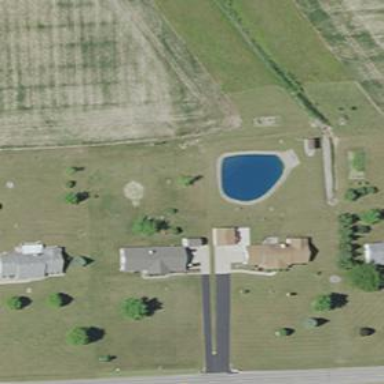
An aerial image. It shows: Driveway.